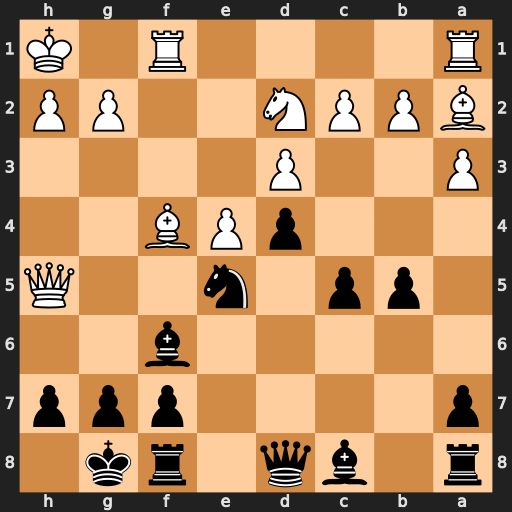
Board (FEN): r1bq1rk1/p4ppp/5b2/1pp1n2Q/3pPB2/P2P4/BPPN2PP/R4R1K
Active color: b
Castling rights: -
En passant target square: -
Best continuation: Bg4 Qxe5 Bxe5